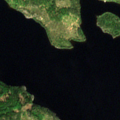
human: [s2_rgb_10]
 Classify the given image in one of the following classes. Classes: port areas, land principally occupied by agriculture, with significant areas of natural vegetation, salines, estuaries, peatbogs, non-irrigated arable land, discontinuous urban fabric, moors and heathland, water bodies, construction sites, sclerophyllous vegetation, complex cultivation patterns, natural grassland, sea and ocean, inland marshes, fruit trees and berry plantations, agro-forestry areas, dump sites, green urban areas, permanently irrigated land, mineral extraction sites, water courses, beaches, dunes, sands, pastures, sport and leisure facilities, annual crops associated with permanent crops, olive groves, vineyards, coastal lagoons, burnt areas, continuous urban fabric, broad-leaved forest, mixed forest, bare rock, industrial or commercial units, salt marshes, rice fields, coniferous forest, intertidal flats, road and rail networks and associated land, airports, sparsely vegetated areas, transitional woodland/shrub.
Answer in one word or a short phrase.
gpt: coniferous forest, mixed forest, water bodies